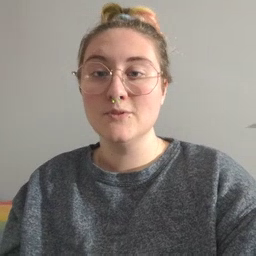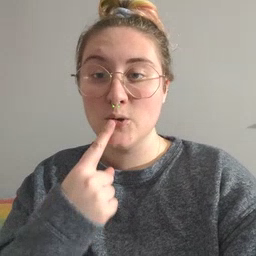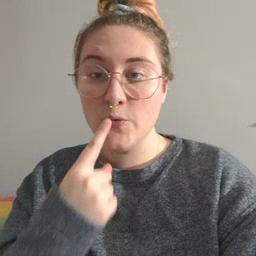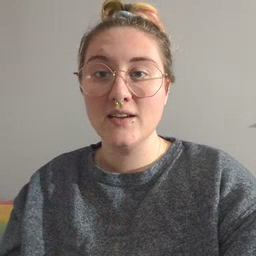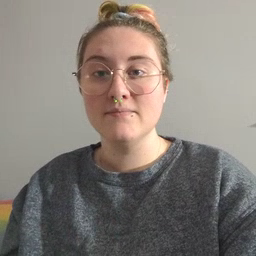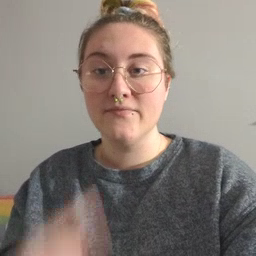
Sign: tooth